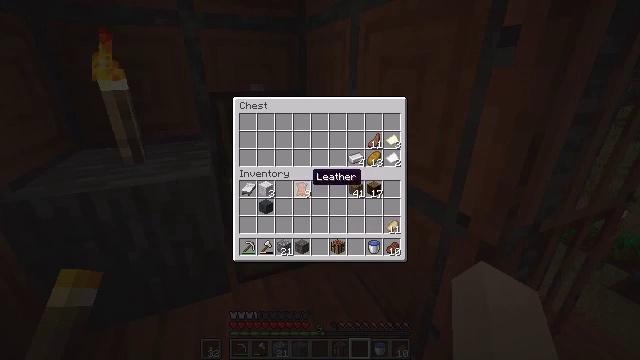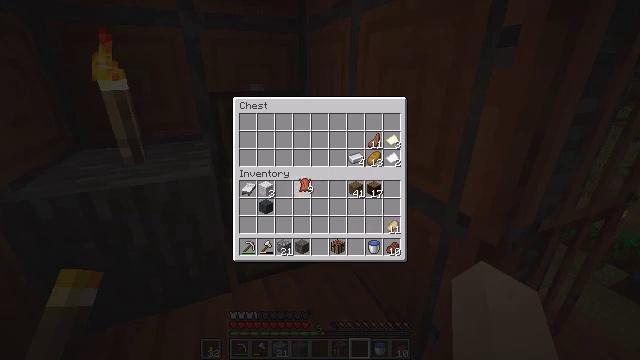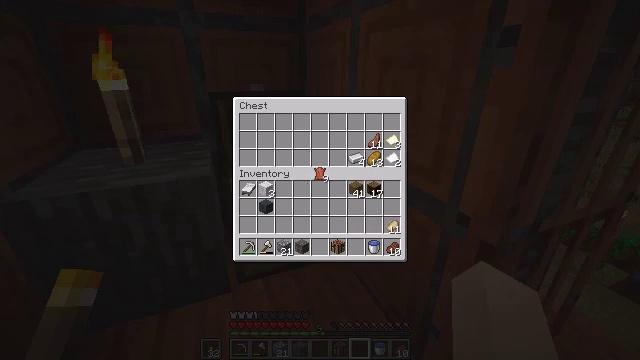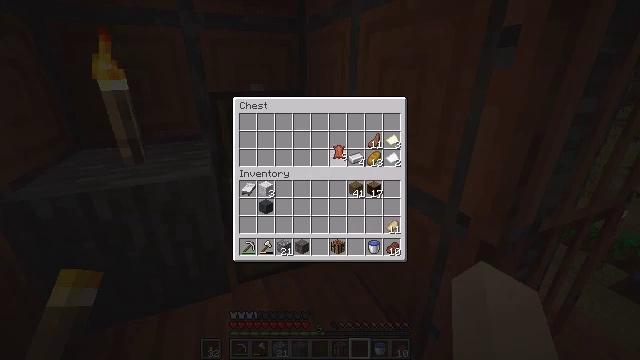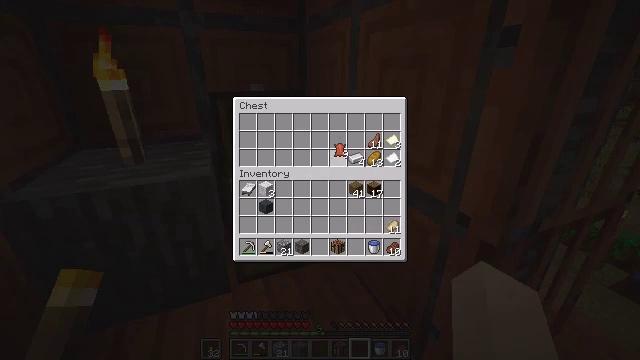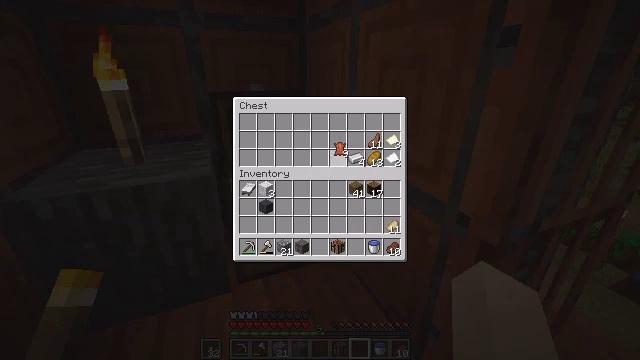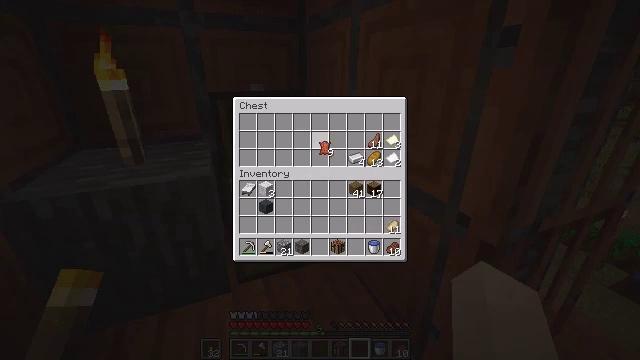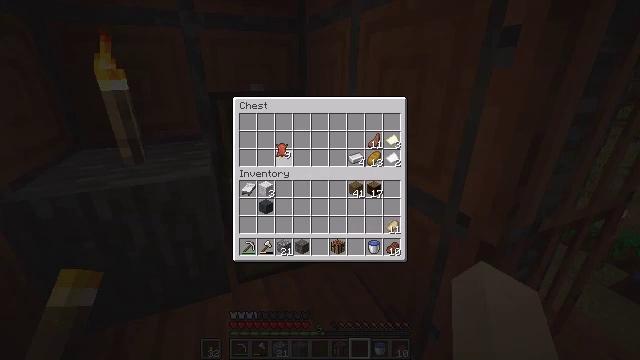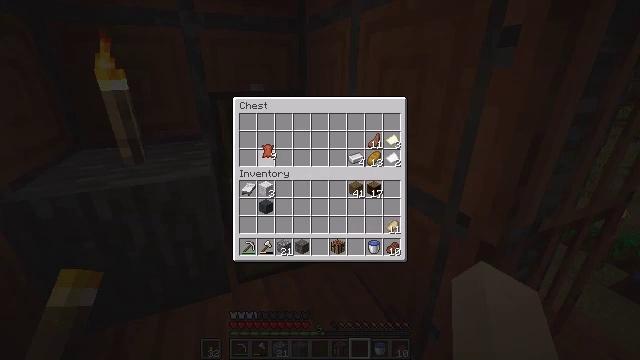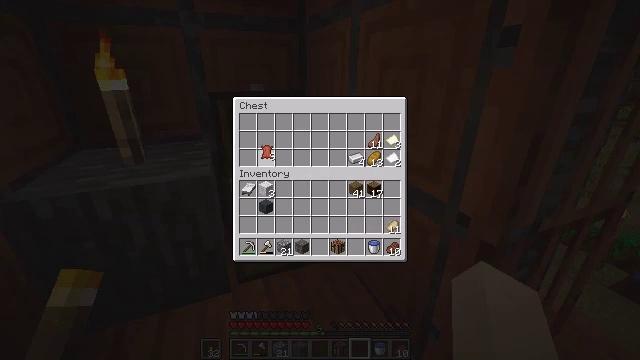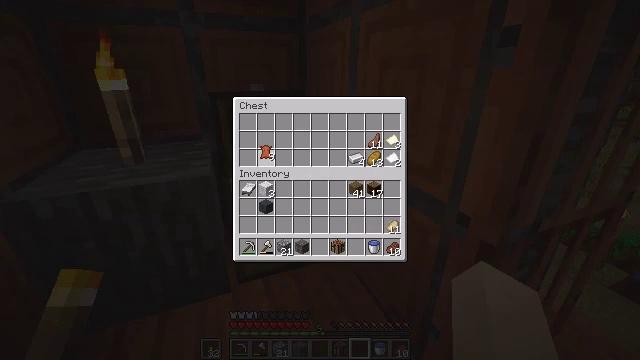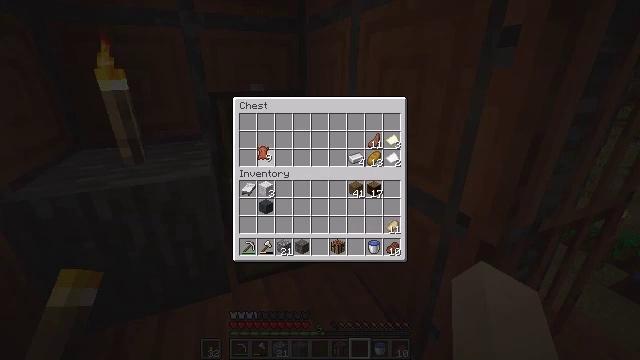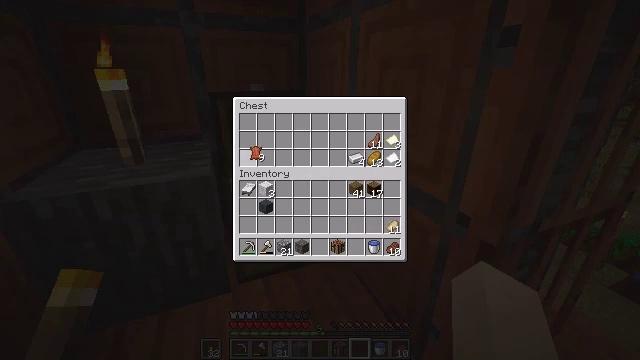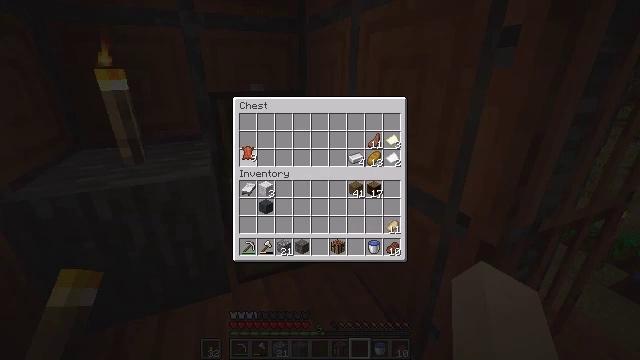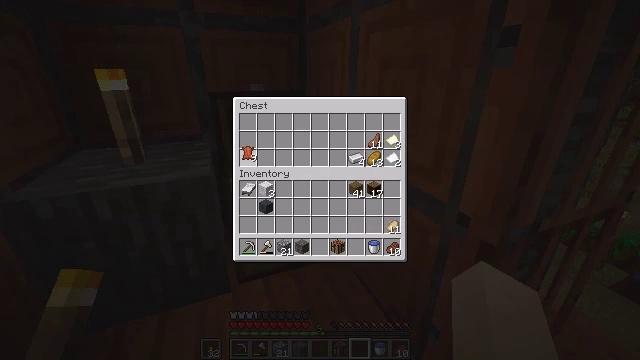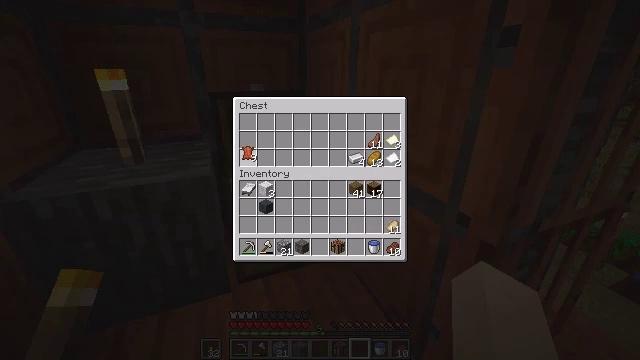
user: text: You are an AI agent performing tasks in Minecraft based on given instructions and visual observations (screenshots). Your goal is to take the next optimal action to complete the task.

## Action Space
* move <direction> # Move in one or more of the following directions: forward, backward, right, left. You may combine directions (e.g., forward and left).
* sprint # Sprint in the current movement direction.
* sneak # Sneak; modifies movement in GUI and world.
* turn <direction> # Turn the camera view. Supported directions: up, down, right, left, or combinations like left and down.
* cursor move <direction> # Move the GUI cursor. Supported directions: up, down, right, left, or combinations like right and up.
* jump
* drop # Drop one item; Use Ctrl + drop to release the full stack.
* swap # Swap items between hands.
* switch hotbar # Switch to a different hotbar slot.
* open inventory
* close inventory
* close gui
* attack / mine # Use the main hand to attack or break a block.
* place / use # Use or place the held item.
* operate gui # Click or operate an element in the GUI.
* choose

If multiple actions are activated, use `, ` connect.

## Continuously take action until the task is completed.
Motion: motion action
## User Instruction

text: Gather the acacia slab.
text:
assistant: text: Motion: operate gui
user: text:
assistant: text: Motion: cursor move right and up, operate gui
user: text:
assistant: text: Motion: cursor move right and up
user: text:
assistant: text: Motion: no_op
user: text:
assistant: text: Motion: no_op
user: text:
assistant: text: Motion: cursor move left
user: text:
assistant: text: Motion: cursor move left
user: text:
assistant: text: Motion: cursor move left
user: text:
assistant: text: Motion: no_op
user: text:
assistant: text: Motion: no_op
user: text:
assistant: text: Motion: no_op
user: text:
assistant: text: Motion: cursor move left
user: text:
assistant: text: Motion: cursor move left
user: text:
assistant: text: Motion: no_op
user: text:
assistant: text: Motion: no_op
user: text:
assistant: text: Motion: no_op
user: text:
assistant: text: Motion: operate gui
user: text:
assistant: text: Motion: operate gui
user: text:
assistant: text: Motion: operate gui
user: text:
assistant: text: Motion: no_op
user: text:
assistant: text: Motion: cursor move right and down
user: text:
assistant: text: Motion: cursor move right and down
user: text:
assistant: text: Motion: cursor move right
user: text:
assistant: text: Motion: no_op
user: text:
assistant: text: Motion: no_op
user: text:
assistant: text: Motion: no_op
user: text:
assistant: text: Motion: no_op
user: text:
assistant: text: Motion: no_op
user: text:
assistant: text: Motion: no_op
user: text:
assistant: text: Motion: no_op